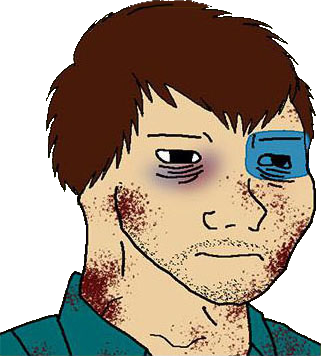
Label: 5_Doomer